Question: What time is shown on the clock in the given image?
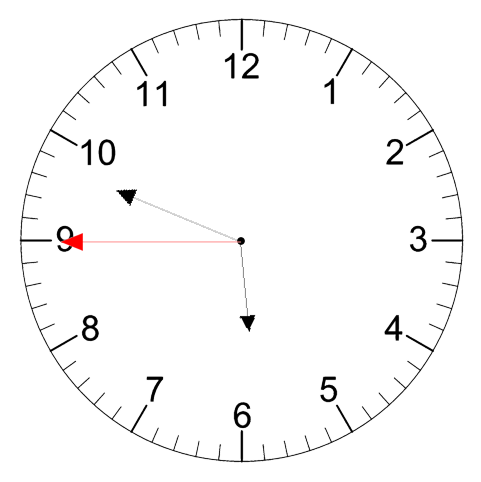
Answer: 05:48:45